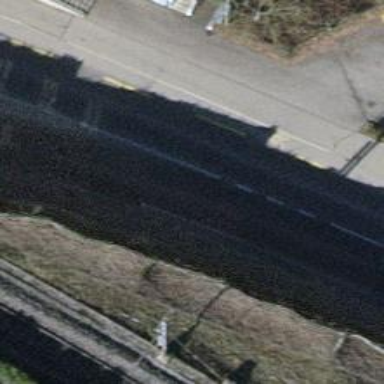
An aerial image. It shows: Primary highway with asphalt surface and cycle track.